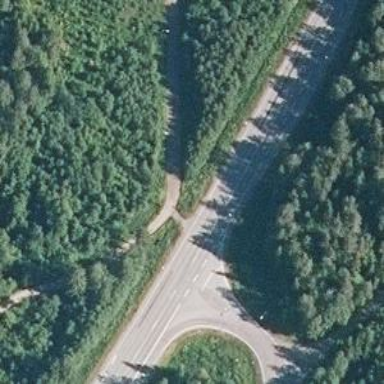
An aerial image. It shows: Cycleway.